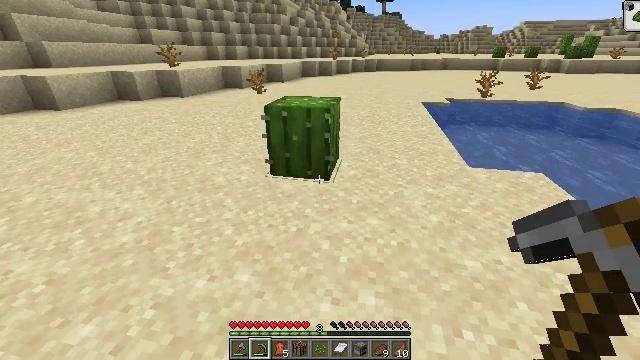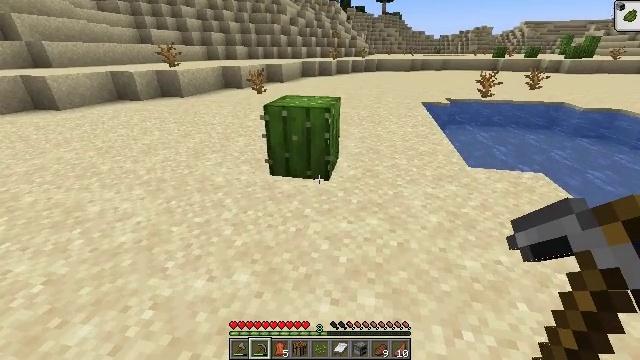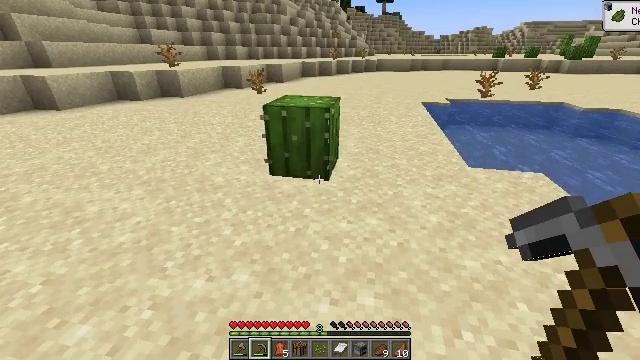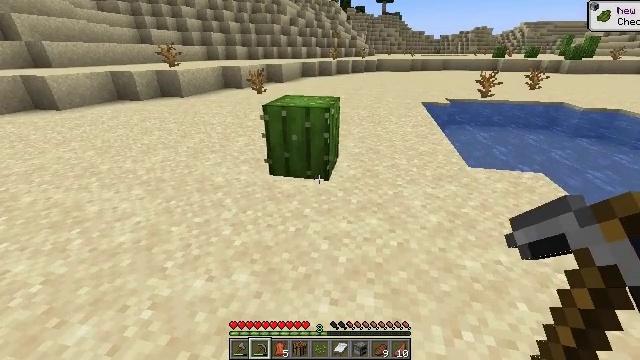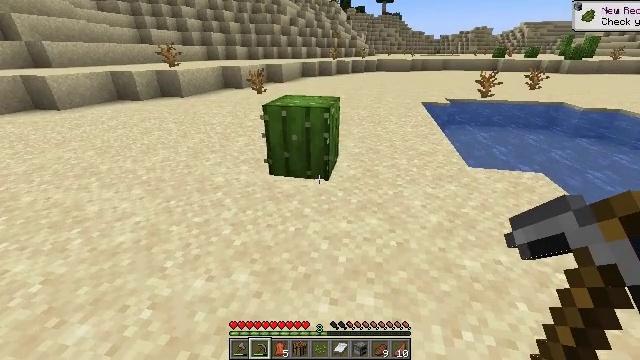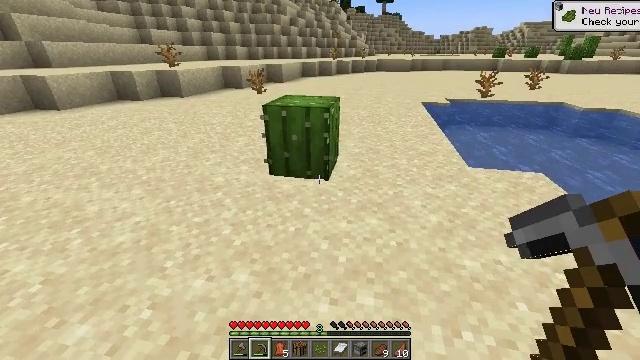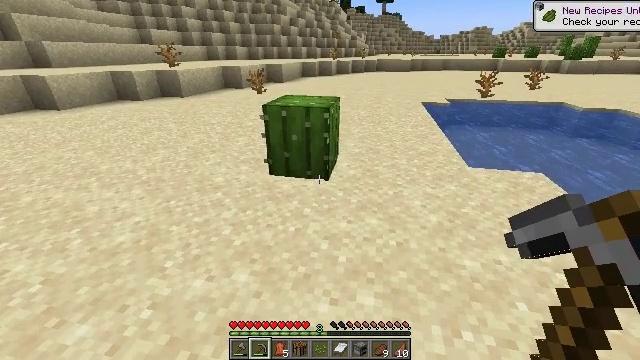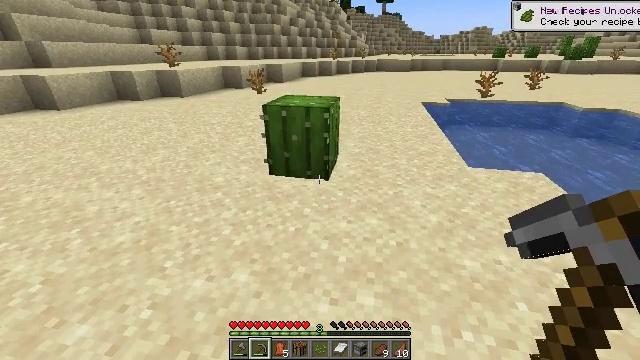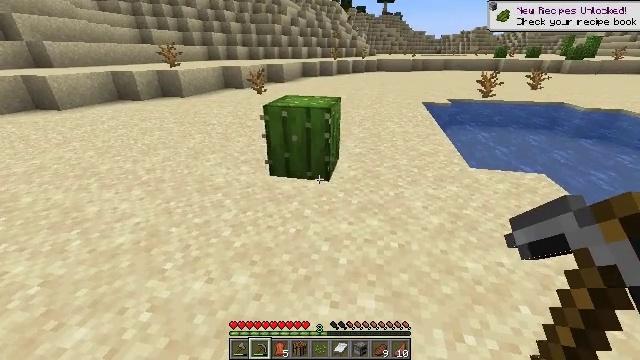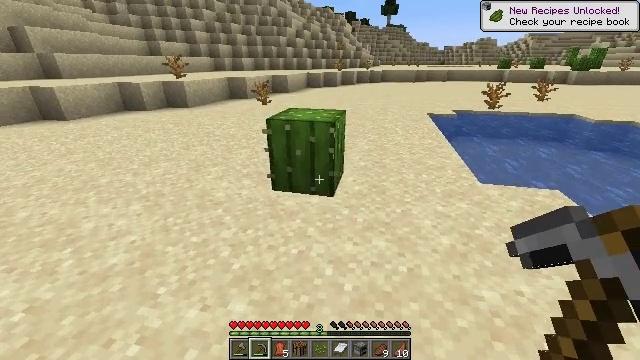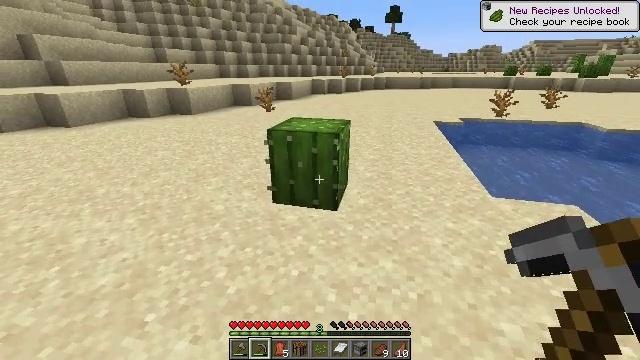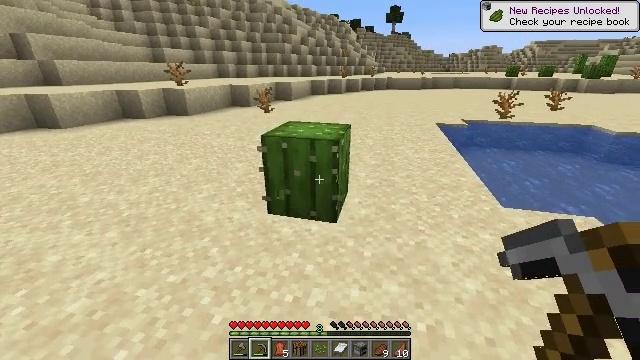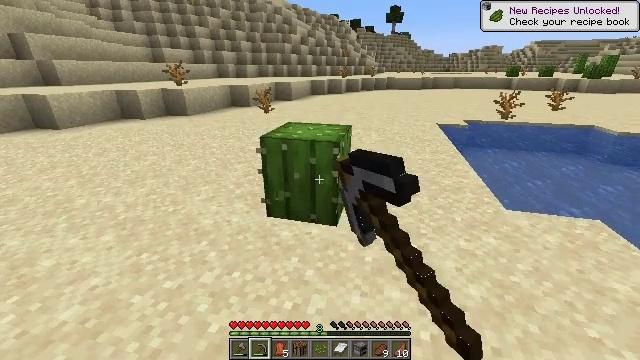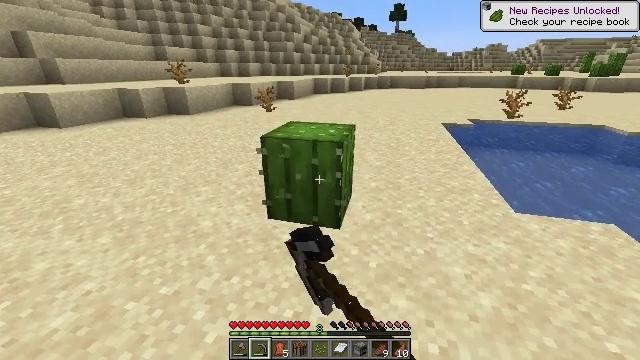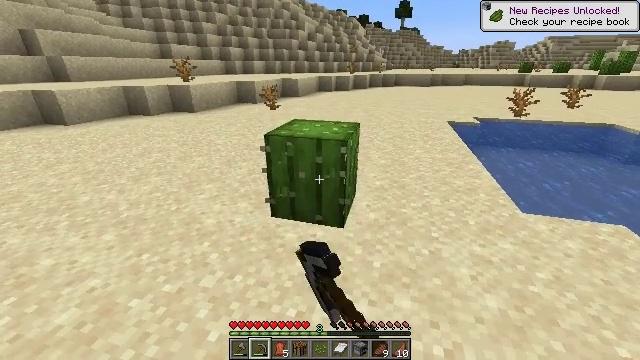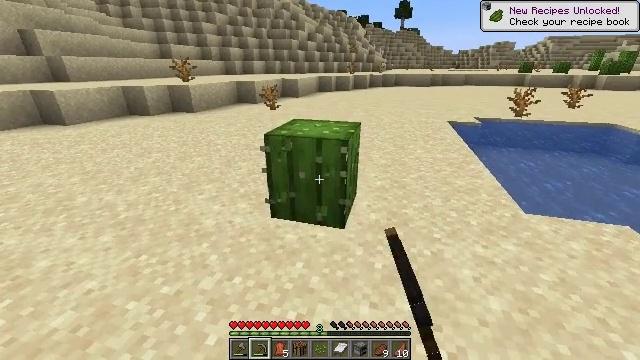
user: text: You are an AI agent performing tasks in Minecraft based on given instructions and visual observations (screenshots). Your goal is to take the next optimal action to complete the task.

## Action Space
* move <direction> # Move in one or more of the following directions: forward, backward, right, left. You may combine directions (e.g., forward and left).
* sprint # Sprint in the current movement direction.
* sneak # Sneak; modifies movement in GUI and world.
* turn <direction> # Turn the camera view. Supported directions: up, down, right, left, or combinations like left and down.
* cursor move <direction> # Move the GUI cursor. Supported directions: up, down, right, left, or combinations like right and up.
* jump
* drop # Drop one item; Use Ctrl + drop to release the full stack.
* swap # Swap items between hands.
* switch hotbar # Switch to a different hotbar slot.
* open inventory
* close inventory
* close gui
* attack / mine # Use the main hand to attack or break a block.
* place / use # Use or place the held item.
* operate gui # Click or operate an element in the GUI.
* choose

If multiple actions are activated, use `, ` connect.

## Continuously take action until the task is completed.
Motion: motion action
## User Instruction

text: Break the cactus block.
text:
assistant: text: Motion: no_op
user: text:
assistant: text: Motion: no_op
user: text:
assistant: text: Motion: no_op
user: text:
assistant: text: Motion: no_op
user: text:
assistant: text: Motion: no_op
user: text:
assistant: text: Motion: no_op
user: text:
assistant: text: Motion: no_op
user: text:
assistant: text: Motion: move forward
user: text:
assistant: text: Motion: move forward, turn up
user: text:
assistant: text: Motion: move forward, turn up
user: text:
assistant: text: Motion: move forward, attack / mine
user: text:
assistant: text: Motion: attack / mine
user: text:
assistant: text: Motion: attack / mine
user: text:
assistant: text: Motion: attack / mine
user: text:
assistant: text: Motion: attack / mine
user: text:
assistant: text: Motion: attack / mine
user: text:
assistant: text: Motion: attack / mine
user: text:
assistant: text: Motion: attack / mine
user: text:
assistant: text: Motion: attack / mine
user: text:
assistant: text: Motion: attack / mine
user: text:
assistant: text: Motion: move forward, attack / mine
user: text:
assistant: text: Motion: move forward, attack / mine
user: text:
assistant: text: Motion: move forward, attack / mine
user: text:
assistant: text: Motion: move forward, attack / mine
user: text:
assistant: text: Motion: move forward, attack / mine
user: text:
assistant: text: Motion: move forward, attack / mine
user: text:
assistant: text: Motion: move forward, attack / mine
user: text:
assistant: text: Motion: attack / mine
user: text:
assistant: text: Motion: turn left and down, attack / mine
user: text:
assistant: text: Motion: attack / mine